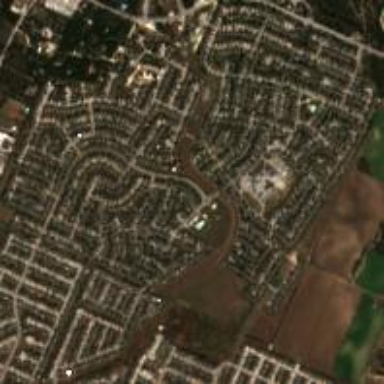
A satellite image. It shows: Residential area within neighborhood.